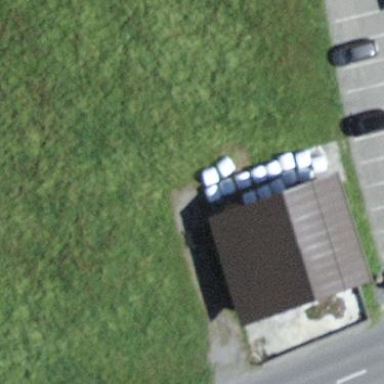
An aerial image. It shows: Barn.